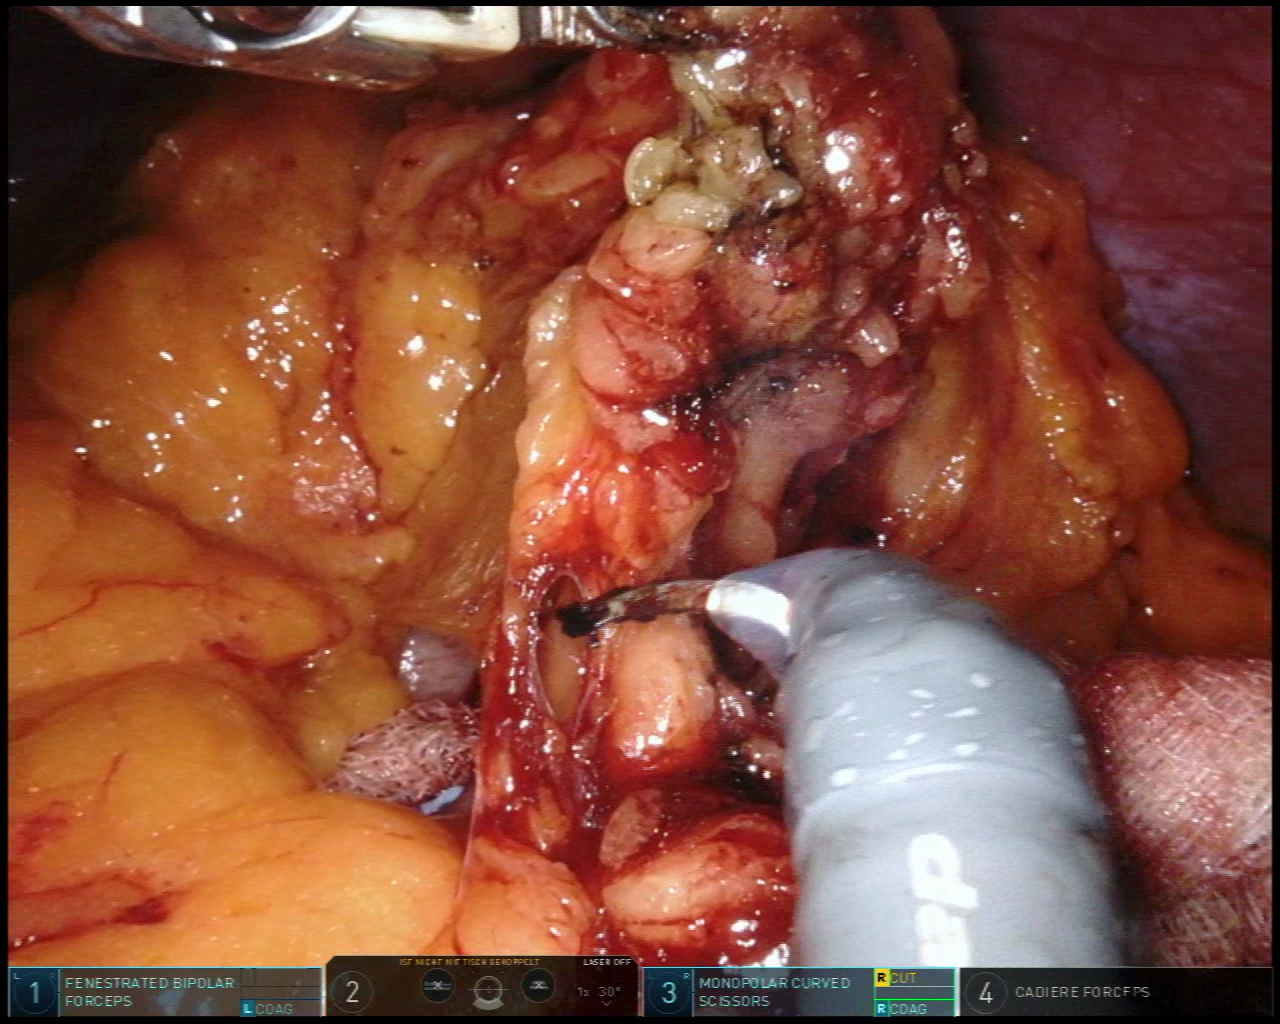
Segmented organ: stomach
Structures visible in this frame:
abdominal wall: yes
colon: no
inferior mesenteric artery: no
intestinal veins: no
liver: no
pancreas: no
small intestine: no
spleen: no
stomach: yes
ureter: no
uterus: no
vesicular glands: no